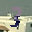
Label: 3